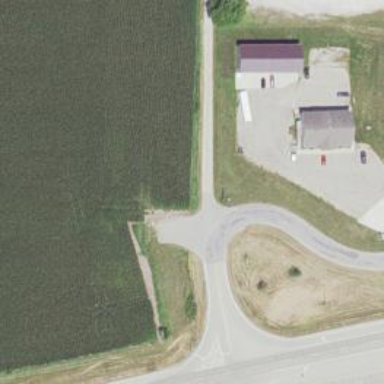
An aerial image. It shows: Unclassified road with frontage road.